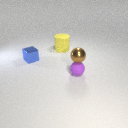
large yellow rubber cylinder to the right of small blue metal cube